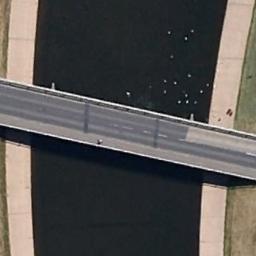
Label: bridge